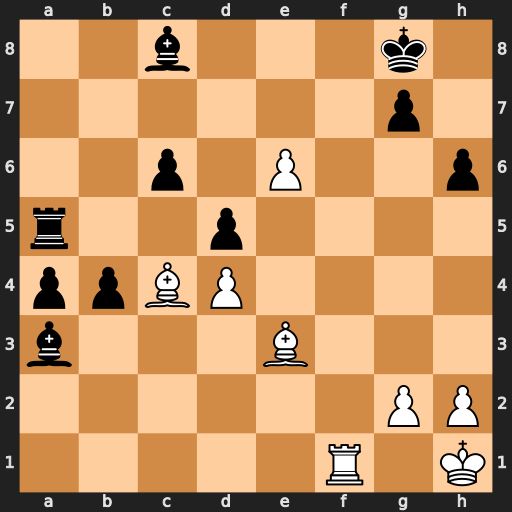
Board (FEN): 2b3k1/6p1/2p1P2p/r2p4/ppBP4/b3B3/6PP/5R1K
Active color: w
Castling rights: -
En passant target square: -
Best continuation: e7 Bd7 Rf8+ Kh7 Bd3+